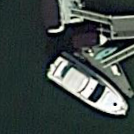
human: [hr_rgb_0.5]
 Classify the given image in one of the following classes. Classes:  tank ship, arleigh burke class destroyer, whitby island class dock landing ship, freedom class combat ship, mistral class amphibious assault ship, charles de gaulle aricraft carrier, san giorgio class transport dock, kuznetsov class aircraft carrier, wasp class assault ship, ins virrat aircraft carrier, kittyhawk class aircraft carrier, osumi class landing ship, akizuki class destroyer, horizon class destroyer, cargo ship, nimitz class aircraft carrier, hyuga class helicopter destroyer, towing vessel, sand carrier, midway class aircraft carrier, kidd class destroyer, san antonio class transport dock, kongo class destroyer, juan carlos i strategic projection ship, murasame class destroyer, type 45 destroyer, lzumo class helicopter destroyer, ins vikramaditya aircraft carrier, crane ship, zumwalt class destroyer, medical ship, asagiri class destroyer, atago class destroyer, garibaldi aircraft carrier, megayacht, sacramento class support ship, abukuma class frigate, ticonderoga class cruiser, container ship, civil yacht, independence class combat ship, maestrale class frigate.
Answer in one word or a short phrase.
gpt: Civil yacht